Question: I have issue in the tab view. I have to show tab view many navigation. For example . In the first tab called "Sales" , It list all sales route.If the user click one route it need to go list of retailer like wise its go in the first tab. There are many pages(views) available.
From my it only show tab in the first view , that means when it load tab, it showed me list of sales routes with tab view. When I click sales route, it display retailer but not appear tab view.
This is my code : tabview.xml
'''
<?xml version="1.0" encoding="utf-8"?>
<TabHost android:layout_width="fill_parent"
android:layout_height="fill_parent" xmlns:android="http://schemas.android.com/apk/res/android"
android:id="@android:id/tabhost">
<LinearLayout android:id="@+id/LinearLayout01"
android:orientation="vertical" android:layout_height="fill_parent"
android:layout_width="fill_parent">
<TabWidget android:id="@android:id/tabs"
android:layout_height="wrap_content" android:layout_width="fill_parent"></TabWidget>
<FrameLayout android:id="@android:id/tabcontent"
android:layout_height="fill_parent" android:layout_width="fill_parent"></FrameLayout>
</LinearLayout>
'''
This is my mainActivity :
'''
public void onCreate(Bundle savedInstanceState) {
super.onCreate(savedInstanceState);
setContentView(R.layout.tabview);
TabHost t = getTabHost();
TabHost tabHost = (TabHost)findViewById(android.R.id.tabhost);
TabSpec firstTabSpec = tabHost.newTabSpec("tid1");
TabSpec secondTabSpec = tabHost.newTabSpec("tid1");
TabSpec thirdTabSpec = tabHost.newTabSpec("tid1");
/** TabSpec setIndicator() is used to set name for the tab. */
/** TabSpec setContent() is used to set content for a particular tab. */
firstTabSpec.setIndicator("Sales").setContent(new Intent(this,SalesRouteActivity.class));
secondTabSpec.setIndicator("Admin").setContent(new Intent(this,SalesRoutesTab.class));
thirdTabSpec.setIndicator("Setting").setContent(new Intent(this,SalesRoutesTab.class));
/** Add tabSpec to the TabHost to display. */
tabHost.addTab(firstTabSpec);
tabHost.addTab(secondTabSpec);
tabHost.addTab(thirdTabSpec);
}
'''
This is my SalesRouteActivity;
'''
public void onCreate(Bundle savedInstanceState) {
super.onCreate(savedInstanceState);
setContentView(R.layout.sales_routes);
ArrayList<Object> routeList = getWmRoute();
ArrayList<String> routhPath = new ArrayList<String>();
for(int i = 0; i<routeList.size();i++){
routhPath.add(((WMRoute) routeList.get(i)).getDescription());
}
ArrayAdapter ad = new ArrayAdapter(this,android.R.layout.simple_list_item_single_choice,routhPath);
setListAdapter(ad);
final ListView list=getListView();
list.setChoiceMode(ListView.CHOICE_MODE_SINGLE);
list.setItemsCanFocus(true);
list.setTextFilterEnabled(true);
list.setItemChecked(positions,true);
keyword = (String) list.getItemAtPosition(0);
}
@Override
public boolean onCreateOptionsMenu(Menu menu) {
menu.add("OK");
menu.add("Cancel");
return super.onCreateOptionsMenu(menu);
}
@Override
public boolean onOptionsItemSelected(MenuItem item) {
switch (item.getItemId()) {
case 0:
Intent showContent = new Intent(getApplicationContext(),ListRetailerActivity.class);
Bundle bundle = new Bundle();
bundle.putString("RouteName", keyword);
showContent.putExtras(bundle);
startActivity(showContent);
return true;
case 1:
return true;
default:
return super.onOptionsItemSelected(item);
}
}
'''
This is retailer part ListRetailerActivity;
'''
public void onCreate(Bundle savedInstanceState) {
super.onCreate(savedInstanceState);
setContentView(R.layout.retailer_list);
Bundle bundle = this.getIntent().getExtras();
String routeName = bundle.getString("RouteName");
setTitle(routeName + " - List Retailer ");
ArrayList<Object> routeList = getWmRoute();
// ArrayList<String> routhPath = new ArrayList<String>();
ArrayList<HashMap<String,String>> alist=new ArrayList<HashMap<String,String>>();
for(int i = 0; i<routeList.size();i++){
HashMap<String, String> map = new HashMap<String, String>();
map.put("RetailerCode", ((WMRoute) routeList.get(i)).getDescription());
map.put("RetailerName", ((WMRoute) routeList.get(i)).getBusinessUnit());
alist.add(map);
}
ListView list=getListView();
sd = new SimpleAdapter(this,alist,R.layout.retalier_rows,new String[]{"RetailerCode","RetailerName"},new int[]{R.id.retailerCode,R.id.retailerName});
list.setAdapter(sd);
list.setChoiceMode(ListView.CHOICE_MODE_SINGLE);
list.setSelected(true);
list.setSelection(0);
list.setTextFilterEnabled(true);
list.setItemsCanFocus(true);
list.setTextFilterEnabled(true);
list.setItemChecked(positions,true);
keyword = ((WMRoute) routeList.get(0)).getBusinessUnit();
//keyword = (String) list.getItemAtPosition(0);
}
'''
In here i have to show listActivity & TabActivity.How we can implement this.

All the child Activity need to show tab view.
Please help me how to call other xml for navigation with tab view.
Thanks in advance.
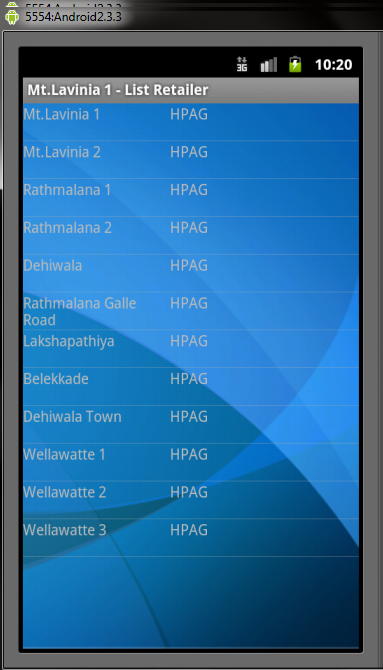
Answer: Ok i am providing a demo i hope it will help you ....
Firs of all declare one 'ActivityGroup' like this 'SalesActivityGroup.java'
'''
public class SalesActivityGroup extends ActivityGroup {
// Keep this in a static variable to make it accessible for all the nested activities, lets them manipulate the view
public static SalesActivityGroup group;
// Need to keep track of the history if you want the back-button to work properly, don't use this if your activities requires a lot of memory.
private ArrayList<View> history;
@Override
protected void onCreate(Bundle savedInstanceState) {
super.onCreate(savedInstanceState);
this.history = new ArrayList<View>();
group = this;
// Start the root activity withing the group and get its view
View view = getLocalActivityManager().startActivity("Home", new
Intent(this,SalesRouteActivity.class)
.addFlags(Intent.FLAG_ACTIVITY_CLEAR_TOP))
.getDecorView();
// Replace the view of this ActivityGroup
replaceView(view);
}
public void replaceView(View v) {
// Adds the old one to history
history.add(v);
// Changes this Groups View to the new View.
setContentView(v);
}
public void back() {
if(history.size() > 0) {
history.remove(history.size()-1);
if(history.size() > 0) {
setContentView(history.get(history.size()-1));
}
else {
finish();
}
}else {
finish();
}
}
@Override
public void onBackPressed() {
SalesActivityGroup.group.back();
return;
}
}
'''
After this change your host(mainActivity)(Change only one TabSpec : firstTabSpec which is related to sales i guess) like this ...
'''
public class Host extends TabActivity {
public static Button btnRed;
public static TabHost tabHost;
@Override
public void onCreate(Bundle savedInstanceState) {
super.onCreate(savedInstanceState);
setContentView(R.layout.host);
tabHost = (TabHost)findViewById(android.R.id.tabhost);
TabSpec salesTabSpec = tabHost.newTabSpec("tid1");
Intent intent1 = new Intent(this, SalesActivityGroup.class);//SalesActivityGroup instead of SalesRouteActivity
salesTabSpec.setContent(intent2);
/* Add tabSpec to the TabHost to display. */
tabHost.addTab(salesTabSpec);
}
}
'''
Afterward when ever you want to start new Activity in firstTab(salesTab) you just need to change view of ActivityGroup related to that salesTab
like this (start your listRetailerActivity following way )...
'''
Intent intent = new Intent(SalesRouteActivity.this, ListRetailerActivity.class);
// Create the view using FirstGroup's LocalActivityManager
View view = SalesActivitytGroup.group.getLocalActivityManager()
.startActivity("", intent
.addFlags(Intent.FLAG_ACTIVITY_CLEAR_TOP))
.getDecorView();
// Again, replace the view
SalesActivityGroup.group.replaceView(view);
'''